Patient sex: F
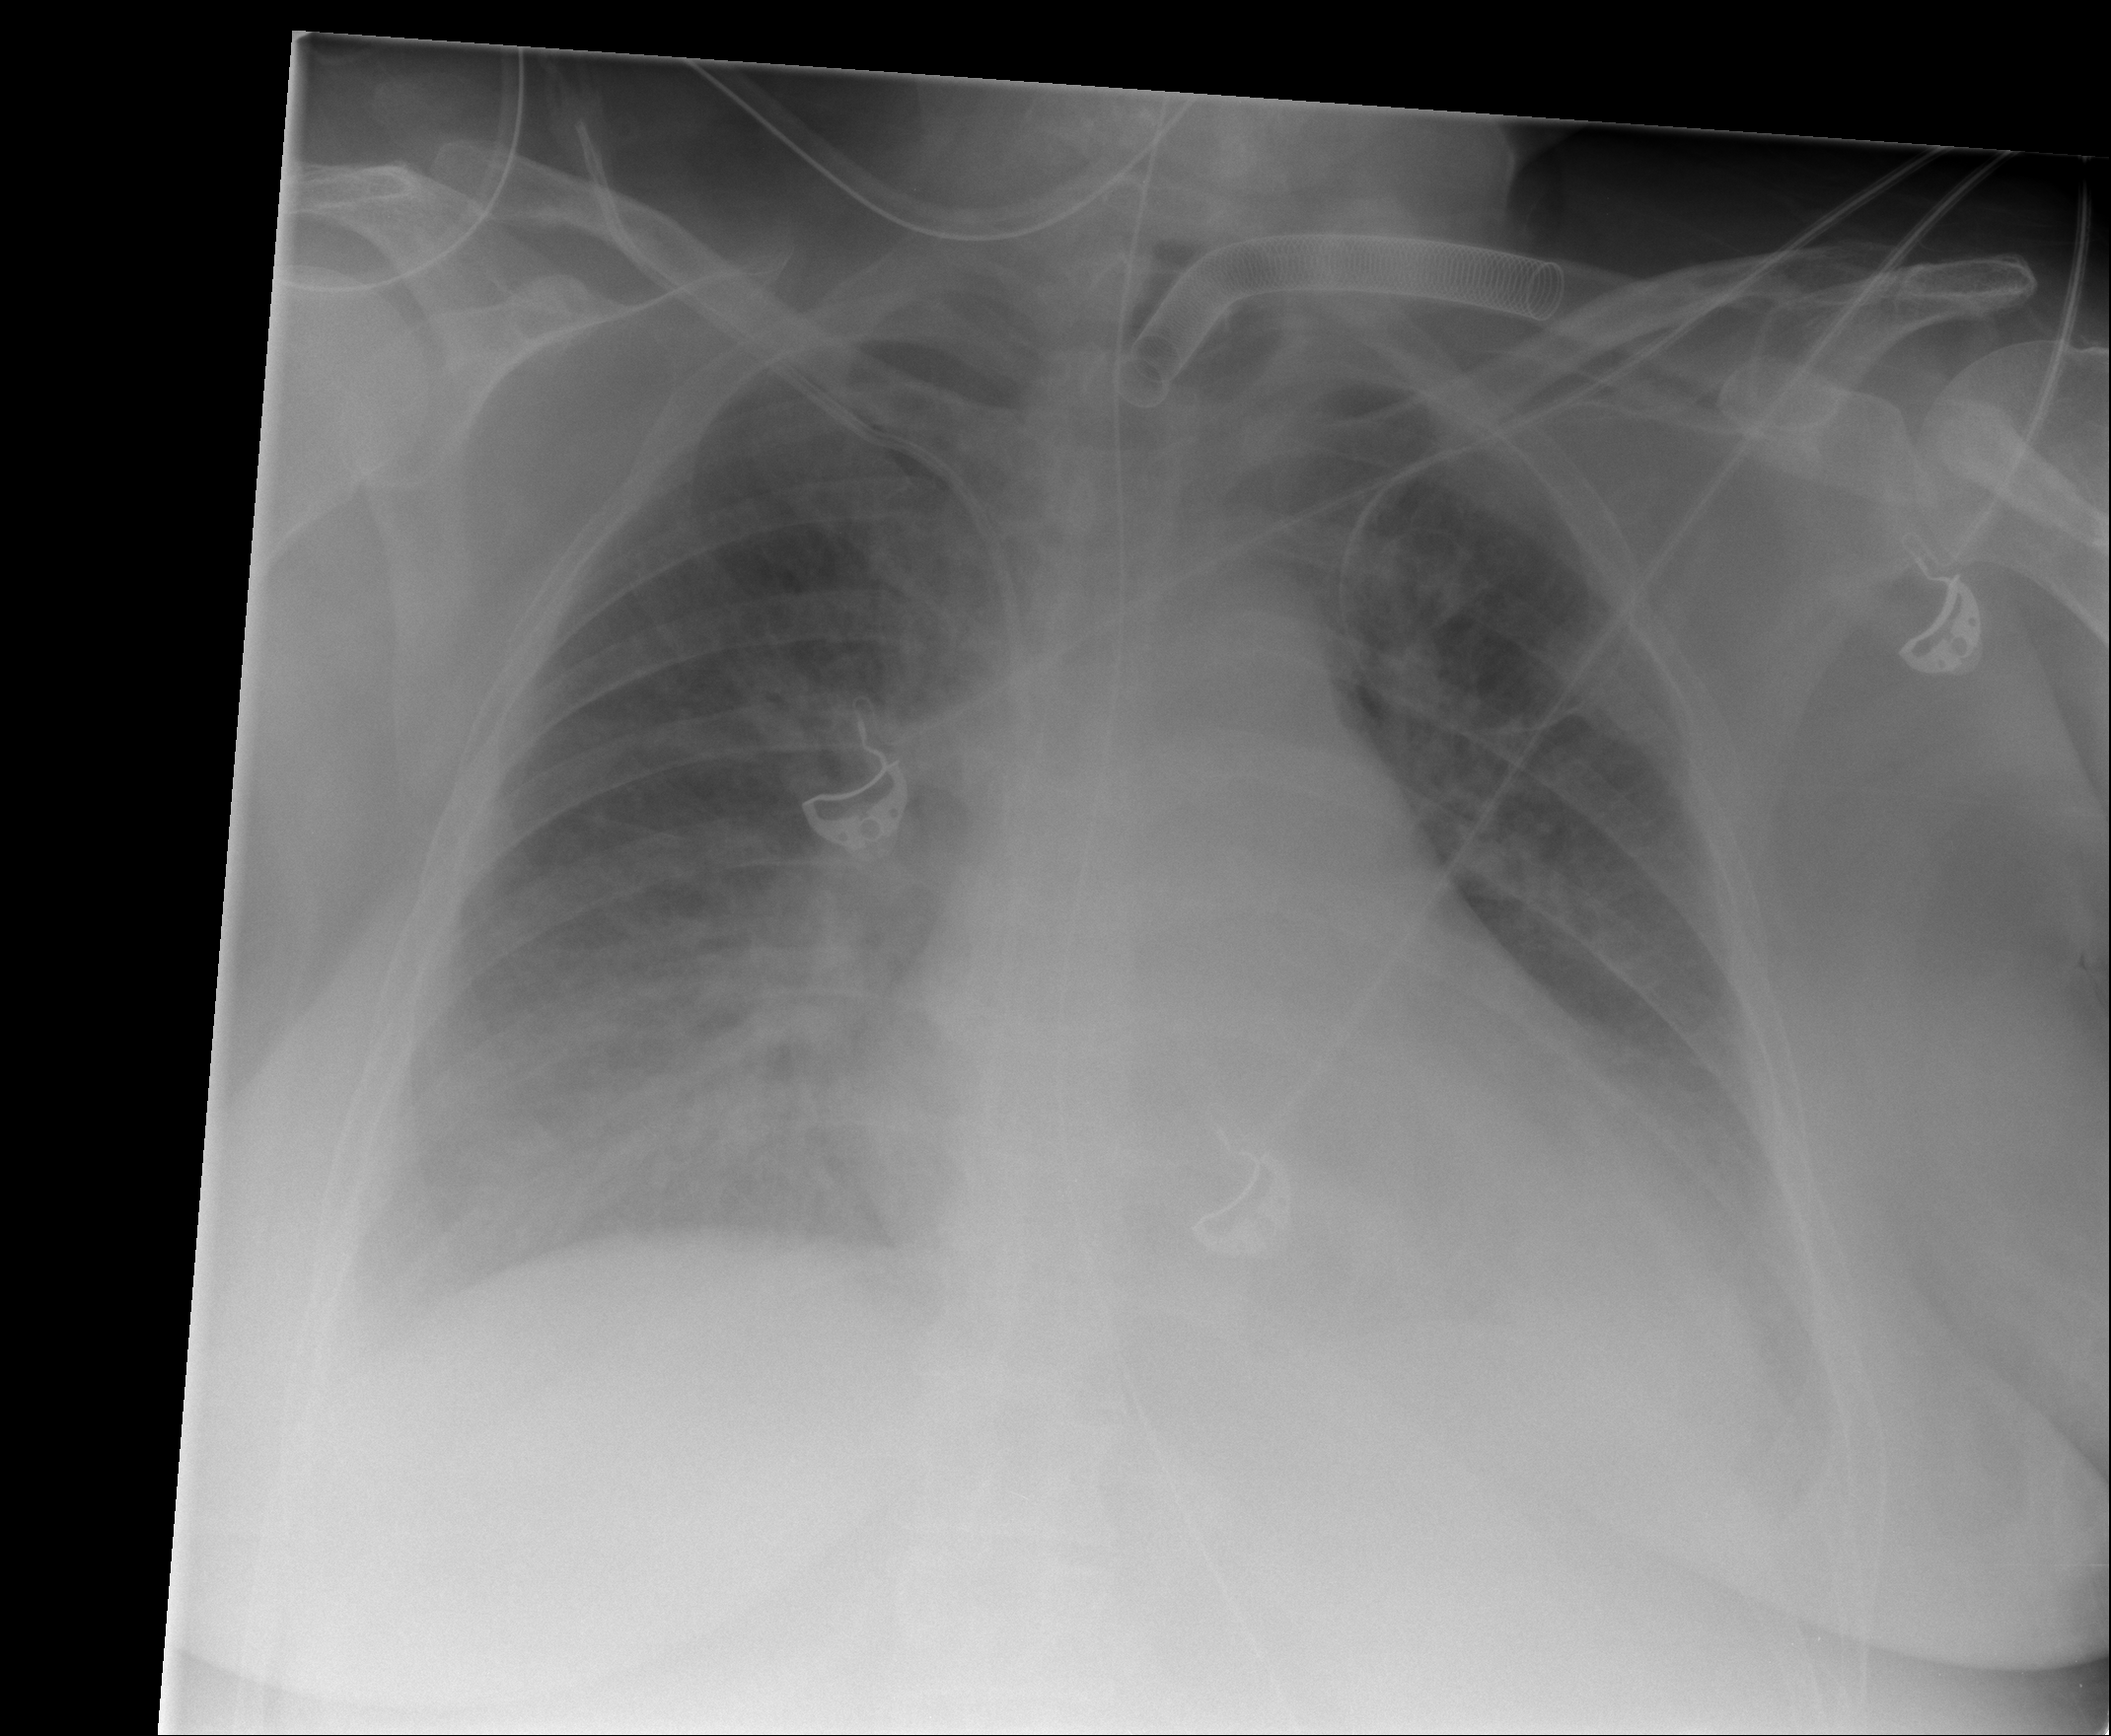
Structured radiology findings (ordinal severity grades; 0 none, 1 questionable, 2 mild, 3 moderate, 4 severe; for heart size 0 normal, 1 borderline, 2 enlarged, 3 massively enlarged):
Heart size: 2
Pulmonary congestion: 2
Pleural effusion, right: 1
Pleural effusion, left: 2
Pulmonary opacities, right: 2
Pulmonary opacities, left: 2
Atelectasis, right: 1
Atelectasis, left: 2